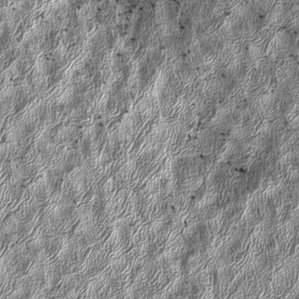
Label: frost